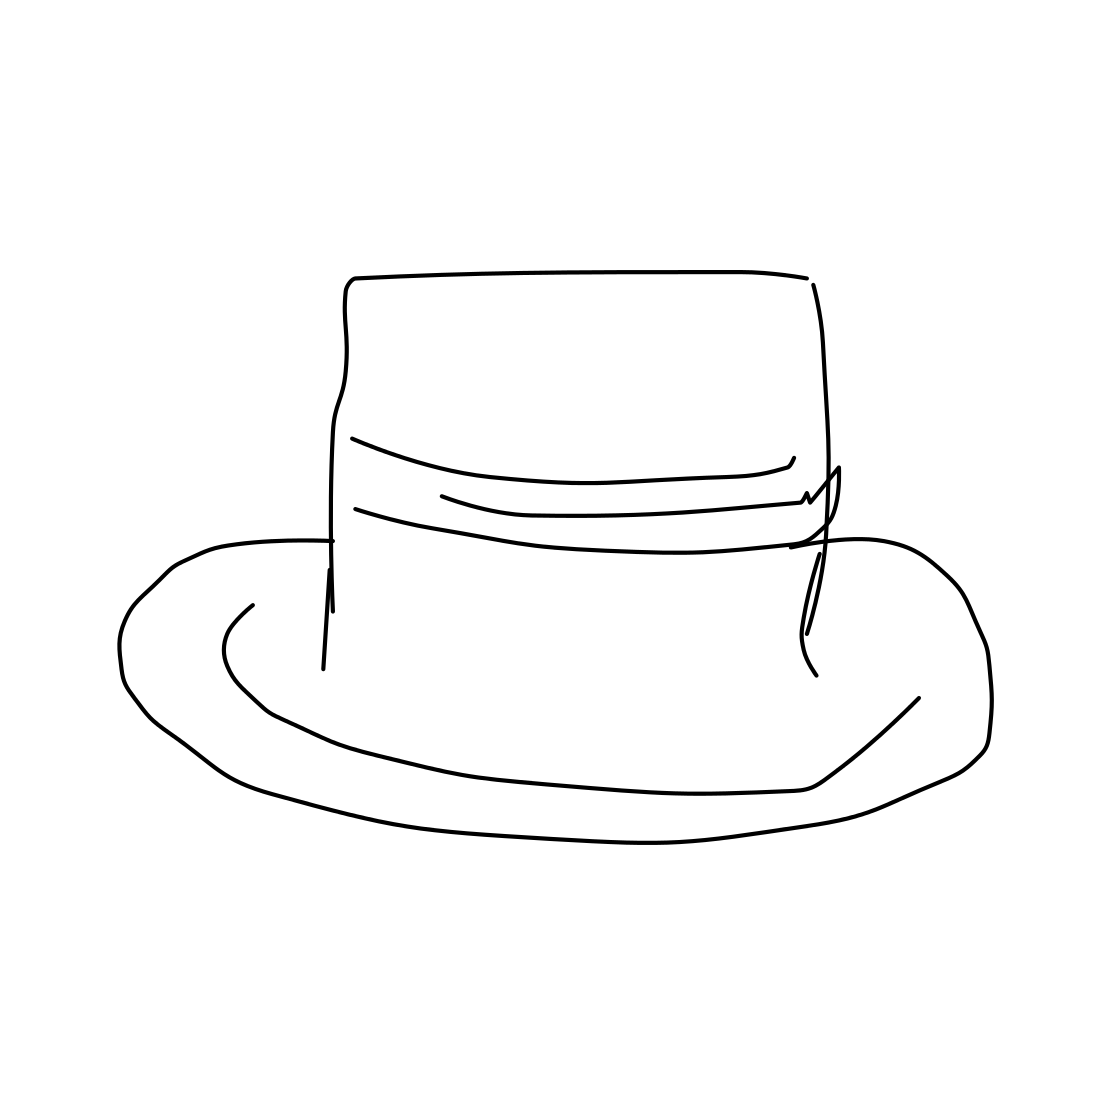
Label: hat